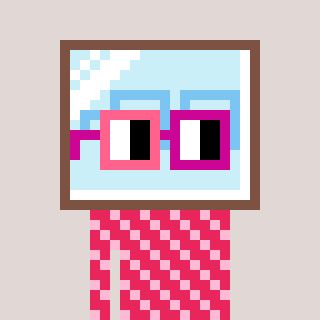
a pixel art character with square pink and red glasses, a mirror-shaped head and a redpinkish-colored body on a warm background